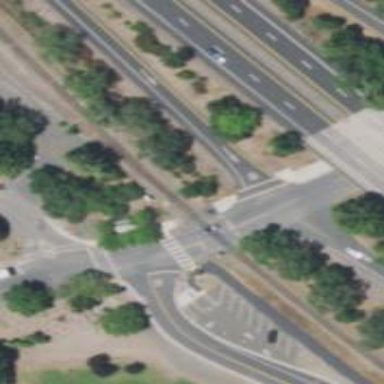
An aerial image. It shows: Marked crossing on cycleway.